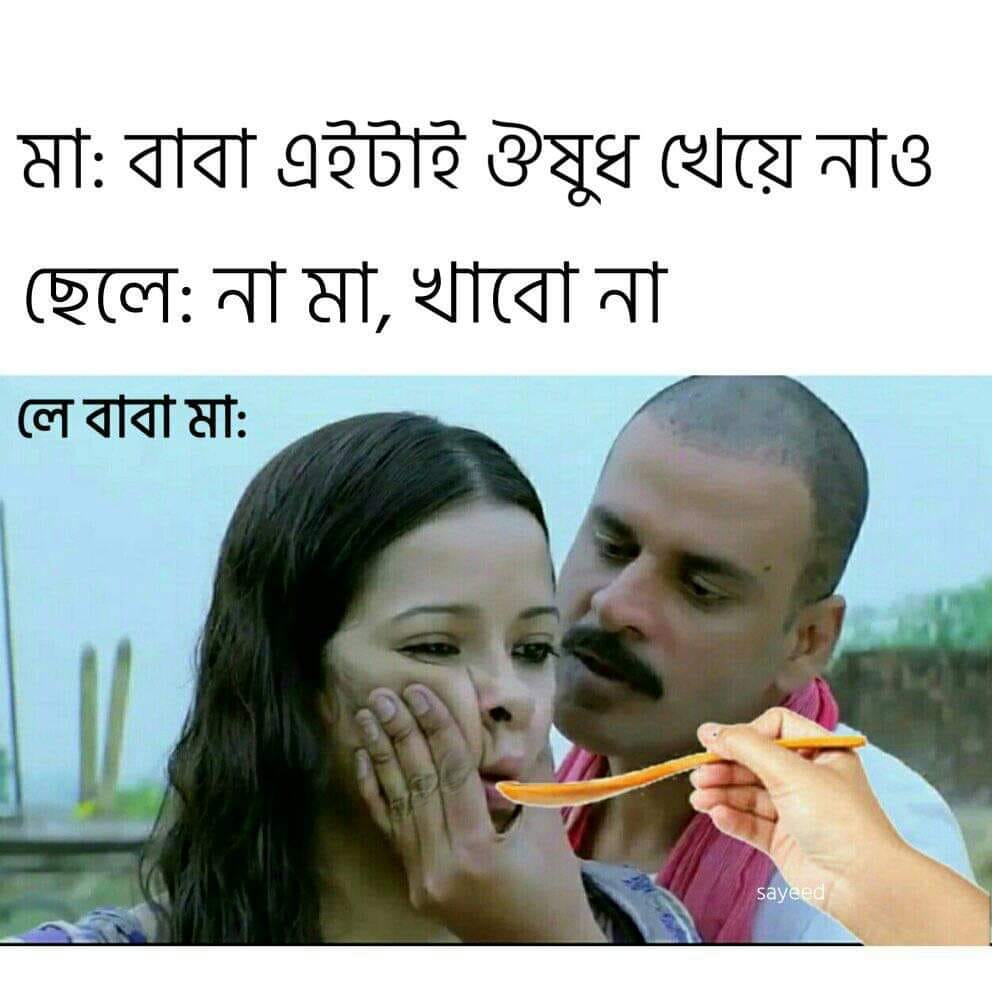
Caption: মাঃ বাবা এইটাই ঔষুধ খেয়ে নাও    ছেলেঃ  না মা, খাবো বা   লে বাবা মাঃ
Label: non-hate